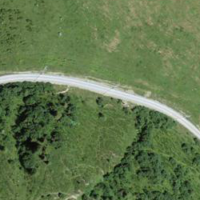
EUNIS habitat code: 26
Species observed at this site:
Parnassia palustris